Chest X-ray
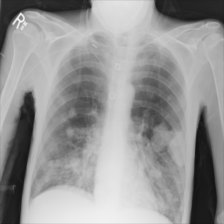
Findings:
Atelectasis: negative
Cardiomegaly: negative
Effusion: negative
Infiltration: negative
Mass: negative
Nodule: negative
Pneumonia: negative
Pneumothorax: negative
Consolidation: negative
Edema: negative
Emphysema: negative
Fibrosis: negative
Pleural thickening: negative
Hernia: negative